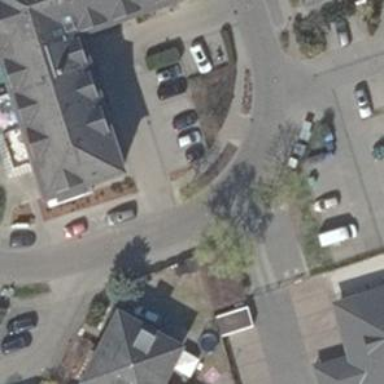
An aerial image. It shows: Parking area with surface.